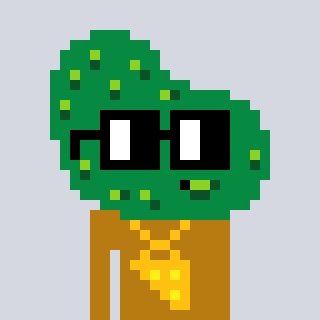
a pixel art character with square black glasses, a pickle-shaped head and a gold-colored body on a cool background